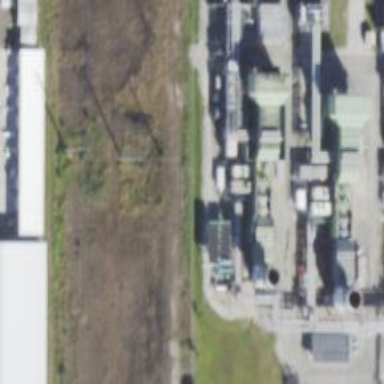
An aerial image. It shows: Gas turbine generator is in use.